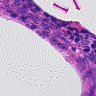
Metastatic tissue present: yes